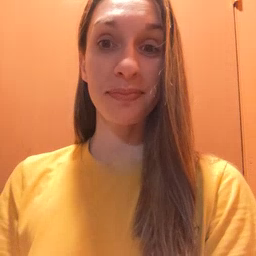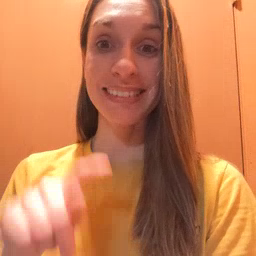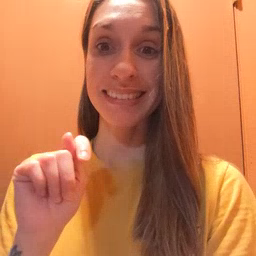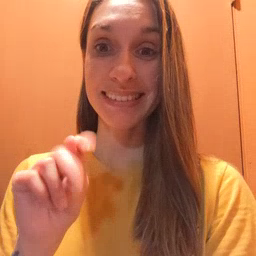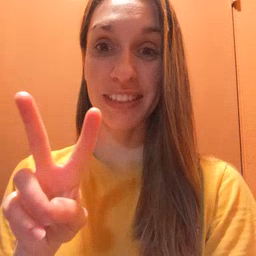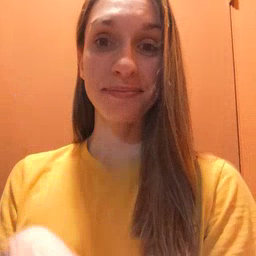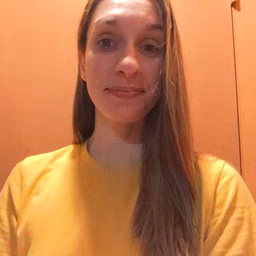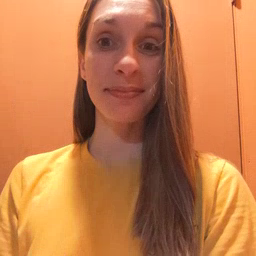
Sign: TV